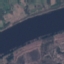
Land use / land cover: River